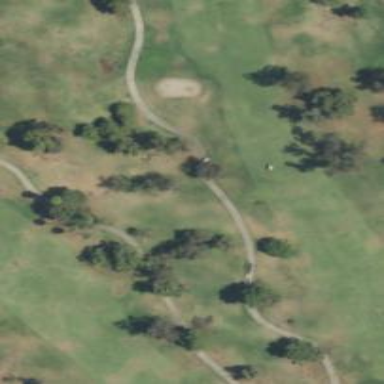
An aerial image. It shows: Golf cartpath that is also road path.